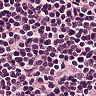
Metastatic tissue present: no